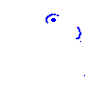
Particle: pion